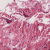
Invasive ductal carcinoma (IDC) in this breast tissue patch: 0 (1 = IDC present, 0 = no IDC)